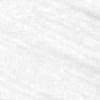
Label: change